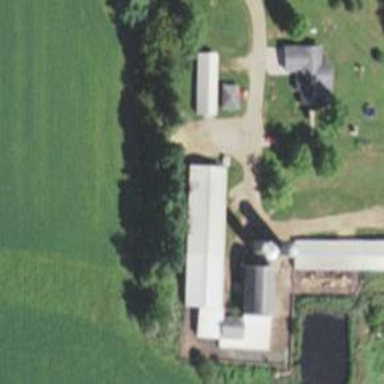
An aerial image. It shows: Silo.